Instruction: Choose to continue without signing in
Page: checkout
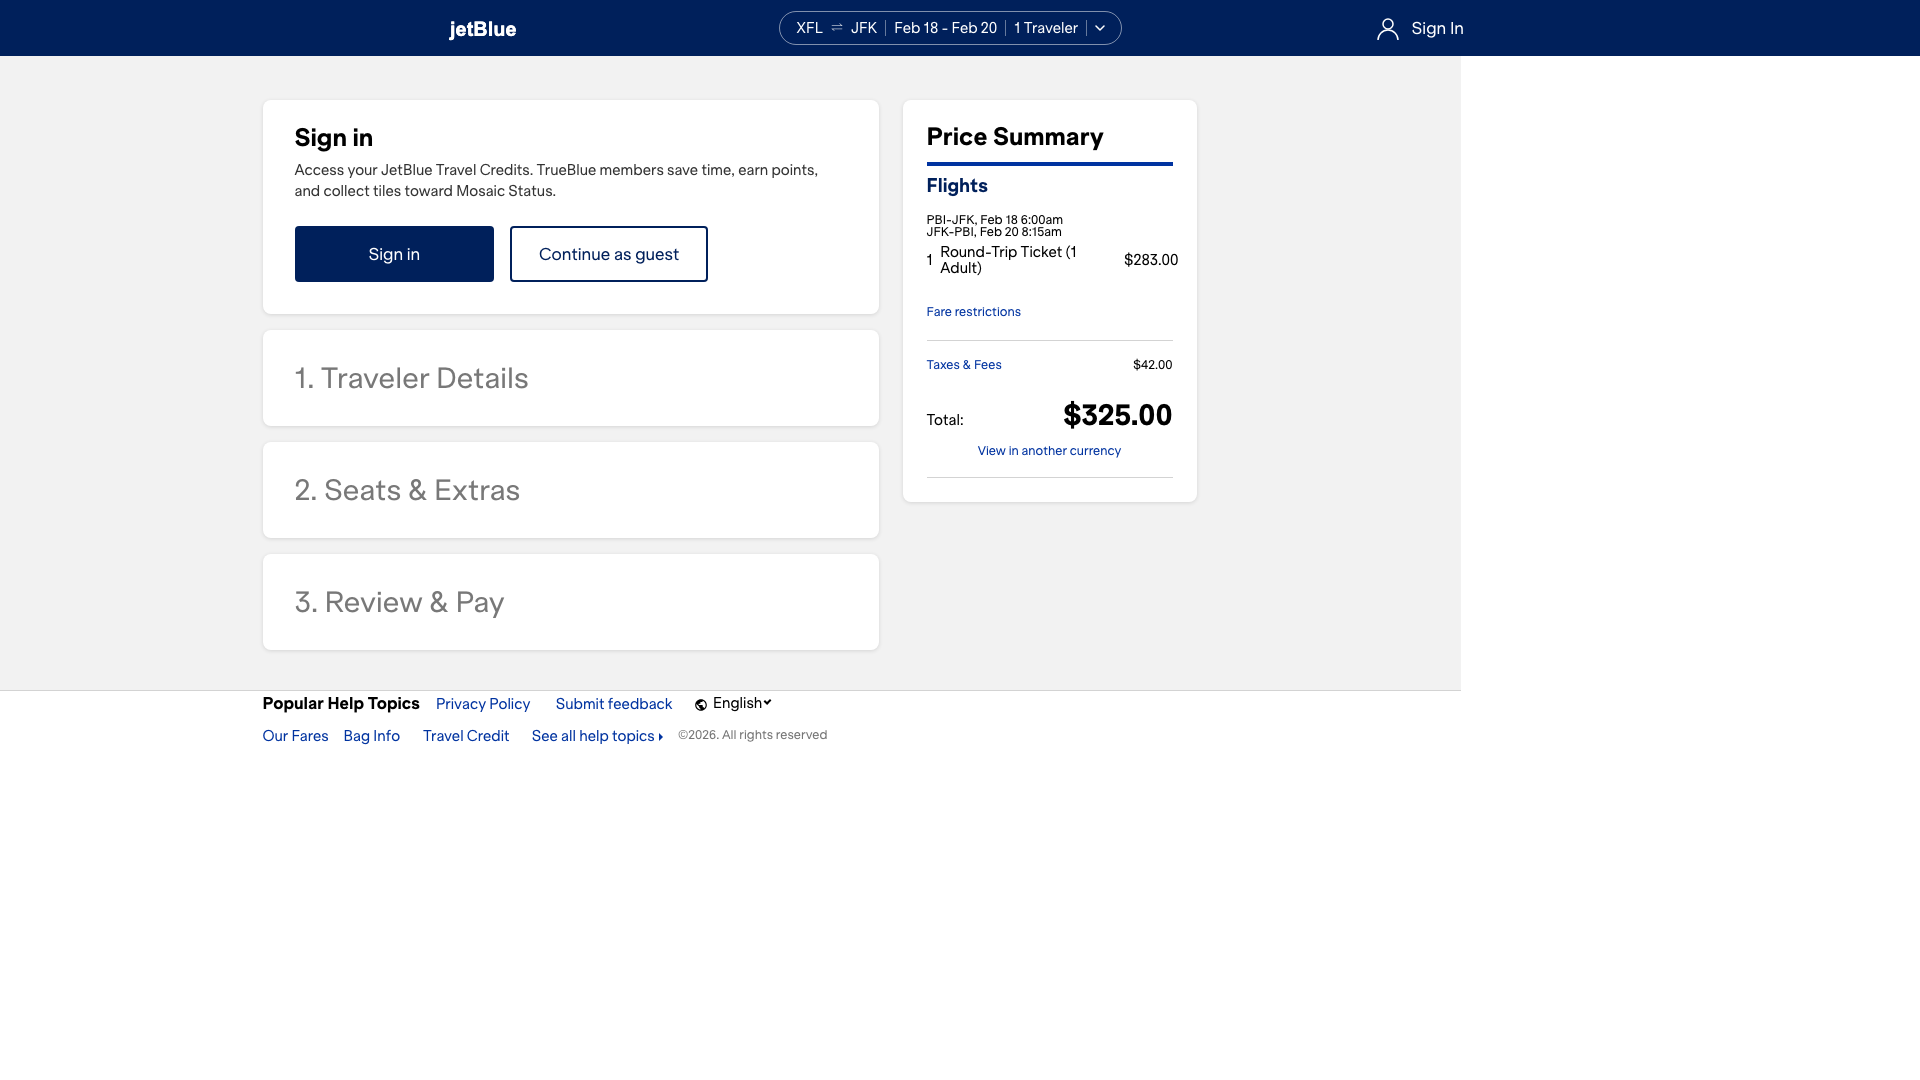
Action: click